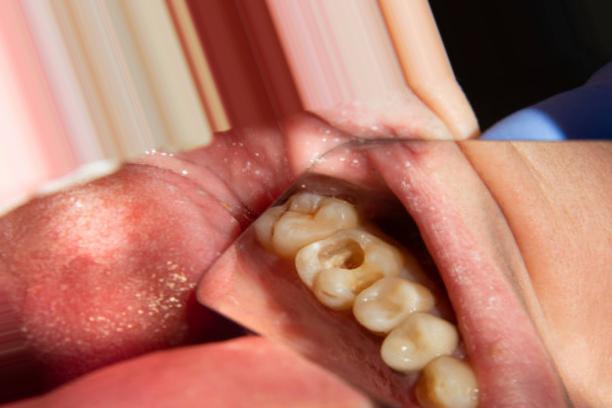
Condition: Caries